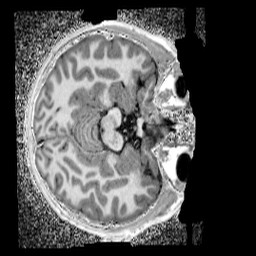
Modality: UNIT1_denoised
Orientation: axial
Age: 12
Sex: male
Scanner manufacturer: siemens
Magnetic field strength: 3 T
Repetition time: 4 s
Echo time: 0.00299 s